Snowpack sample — Buffalo Mountain, Silverthorne, Colorado, USA (2/22/26, 2:02 PM MST)
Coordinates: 39.622, -106.113
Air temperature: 33 °F
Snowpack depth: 63 cm
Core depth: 20 cm
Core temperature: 24.8 °F
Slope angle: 11°, slope face: 116°
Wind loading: low
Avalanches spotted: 0
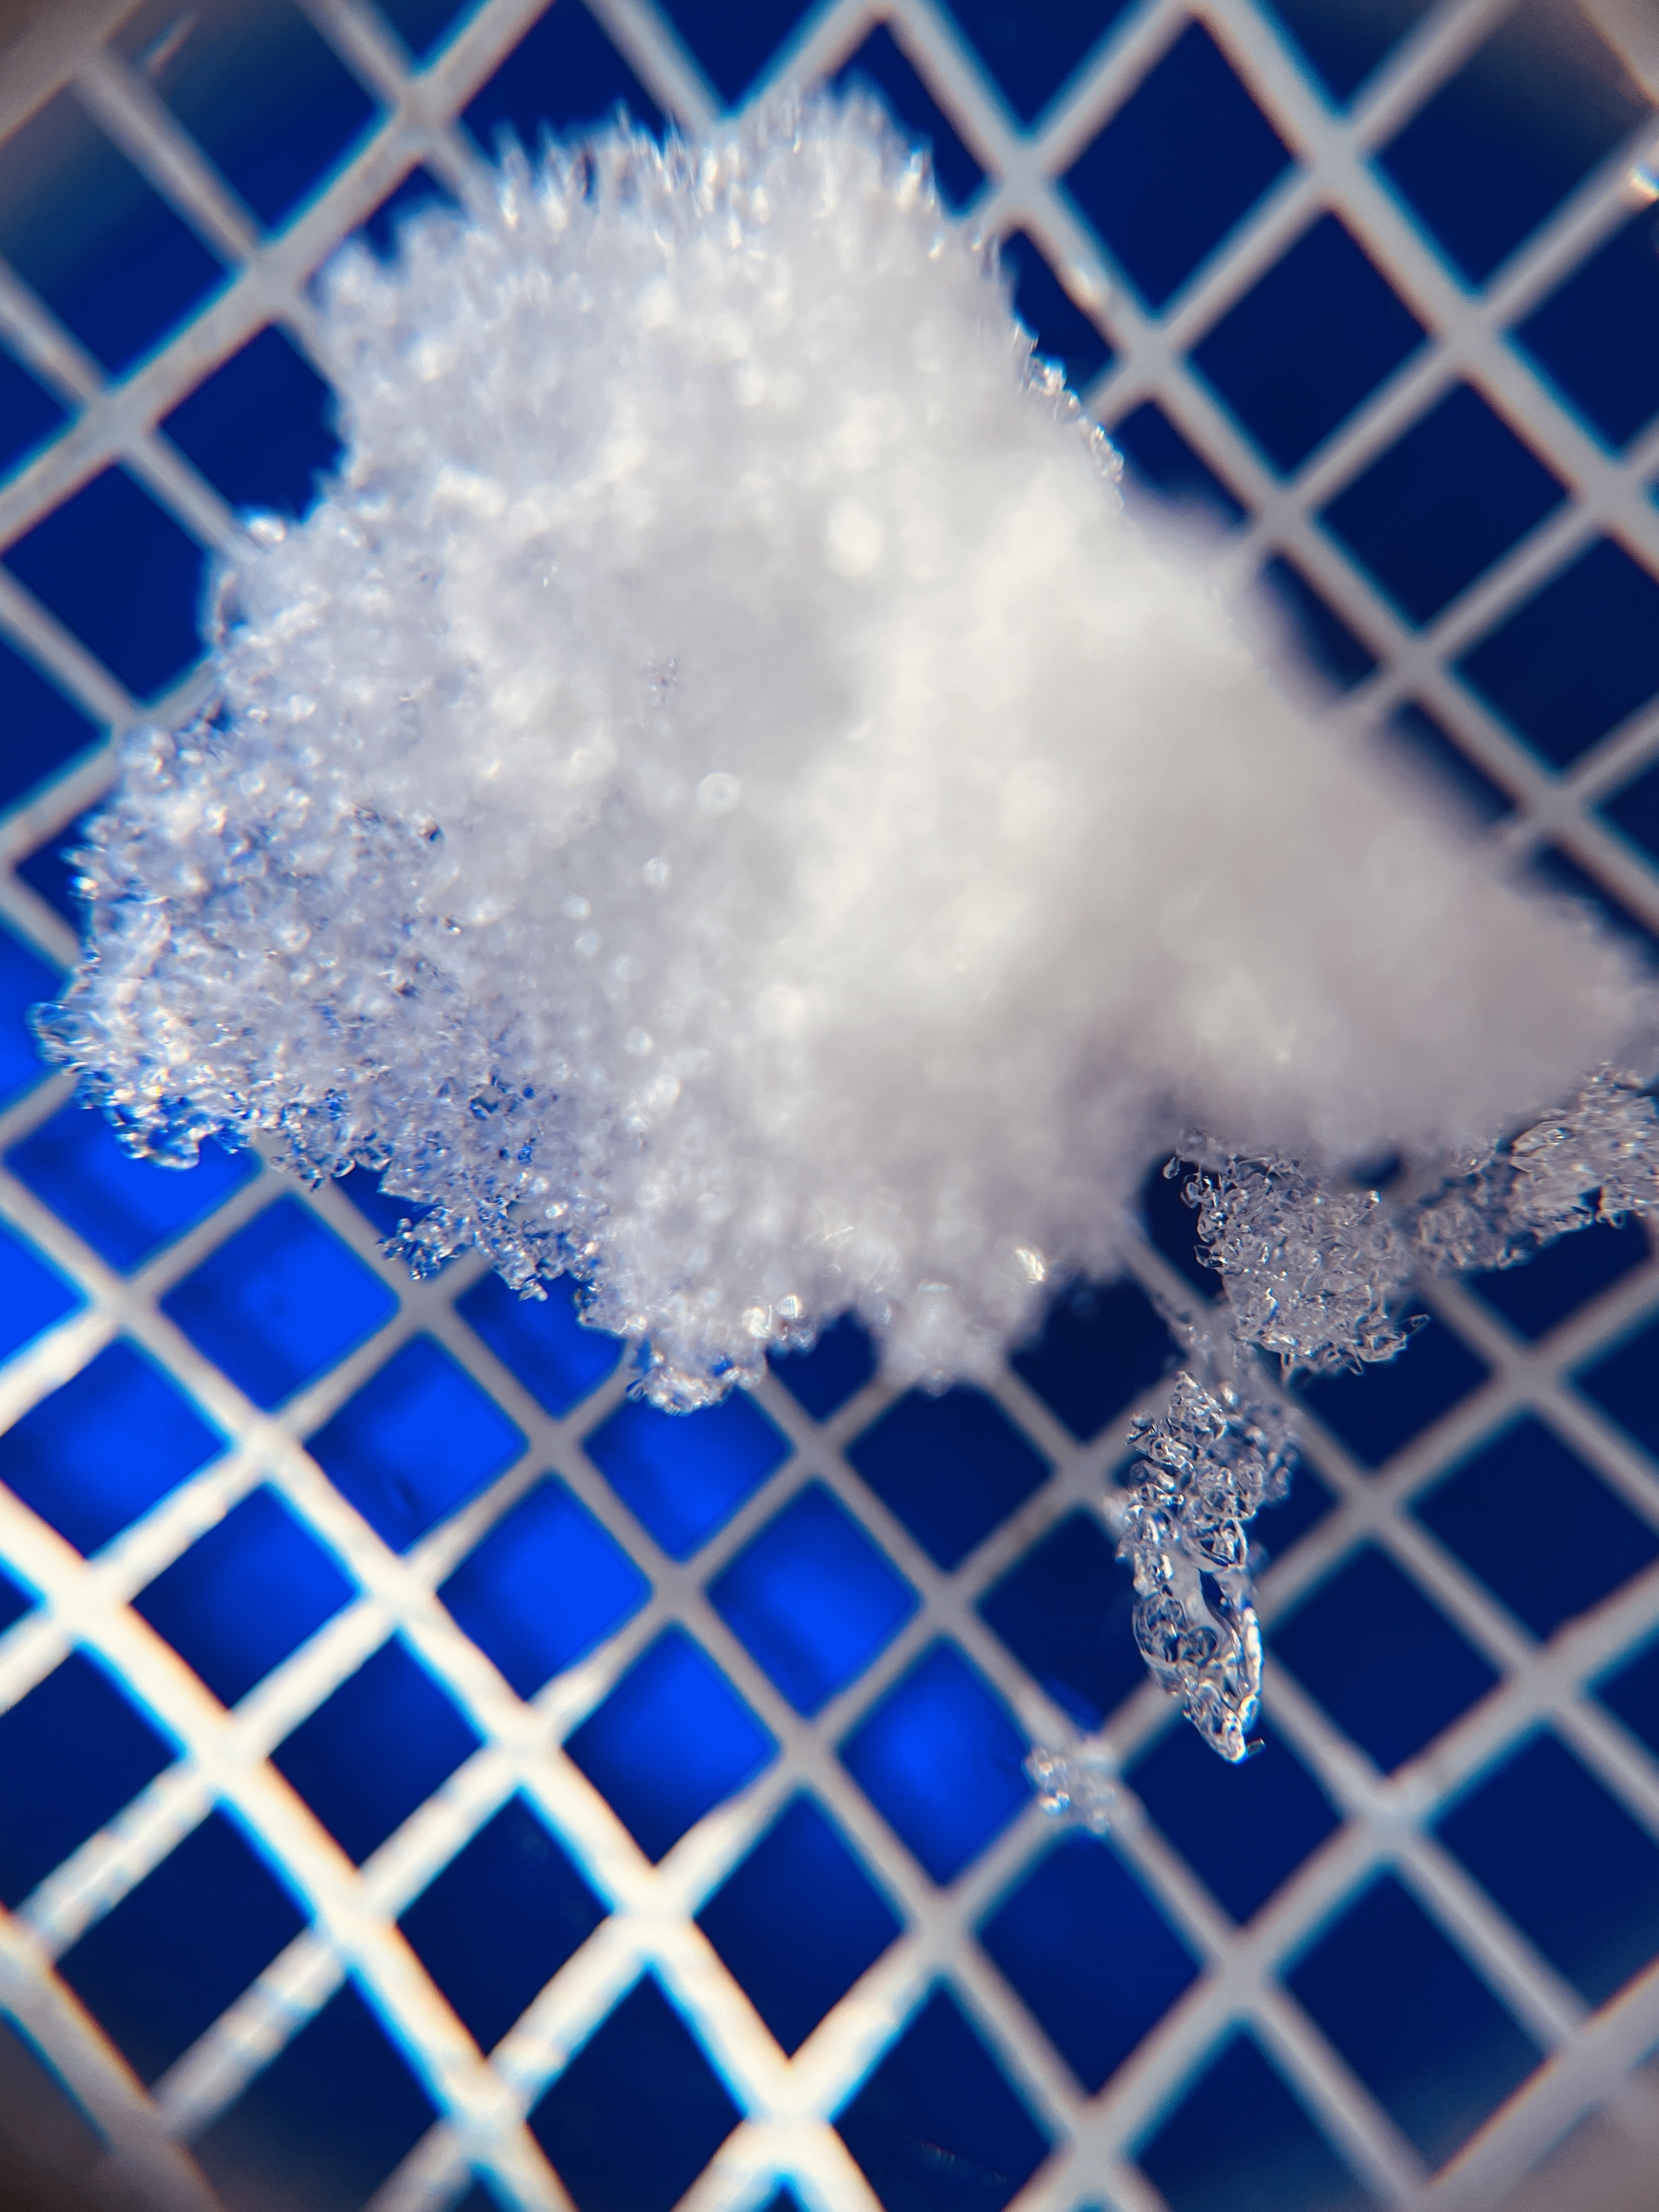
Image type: magnified_profile
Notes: In a firebreak similar to site 1, minimal wind loading with no spotted avalanches (not many faces in view though)